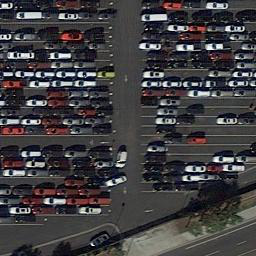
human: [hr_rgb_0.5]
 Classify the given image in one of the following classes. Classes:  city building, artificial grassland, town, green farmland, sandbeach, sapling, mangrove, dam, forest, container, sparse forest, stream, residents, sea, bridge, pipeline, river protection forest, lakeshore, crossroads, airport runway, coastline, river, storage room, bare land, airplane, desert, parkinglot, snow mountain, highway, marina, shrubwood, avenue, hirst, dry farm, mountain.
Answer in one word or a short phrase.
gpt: parkinglot